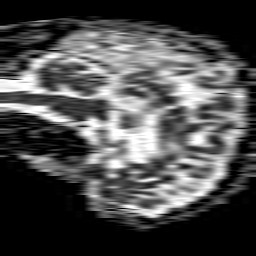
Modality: ADC
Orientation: sagittal
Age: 76
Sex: male
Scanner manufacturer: philips
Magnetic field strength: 1.5 T
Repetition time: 4.6 s
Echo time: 0.08826 s